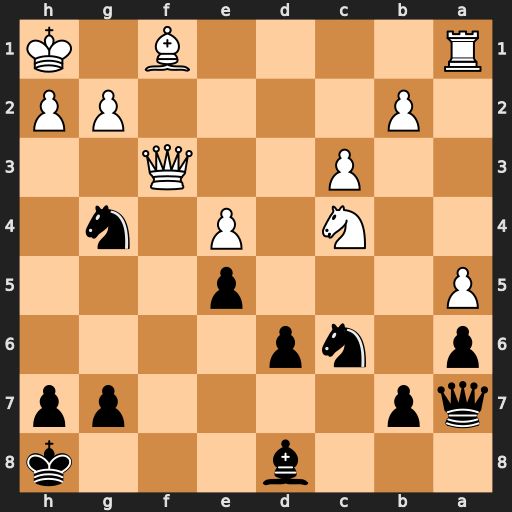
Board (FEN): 3b3k/qp4pp/p1np4/P3p3/2N1P1n1/2P2Q2/1P4PP/R4B1K
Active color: b
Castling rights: -
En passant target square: -
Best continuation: Nf2+ Qxf2 Qxf2